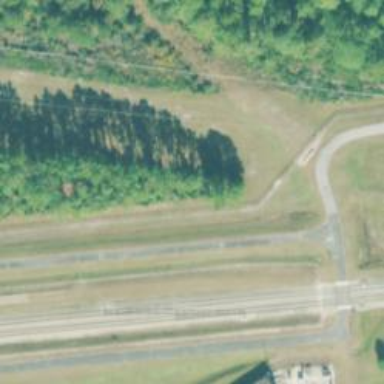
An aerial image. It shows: Abandoned railway spur.